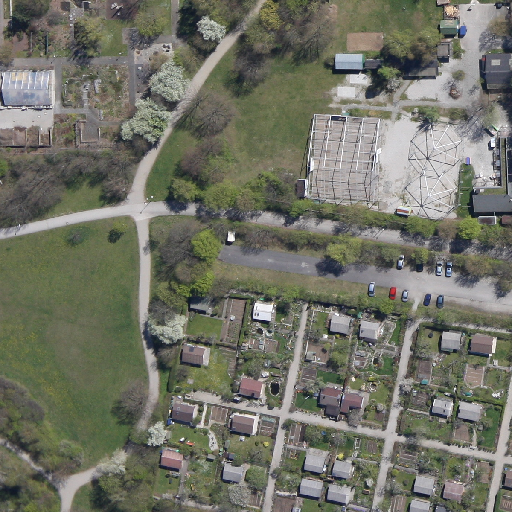
Referring expression: road